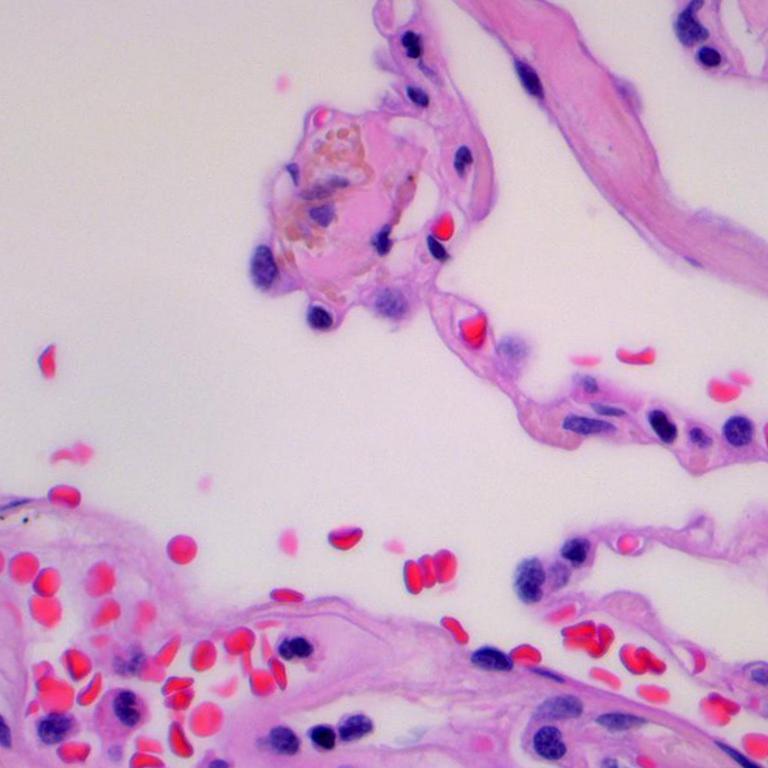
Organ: lung
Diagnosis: benign